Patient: sex F, age 54
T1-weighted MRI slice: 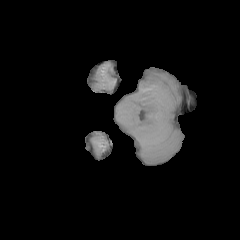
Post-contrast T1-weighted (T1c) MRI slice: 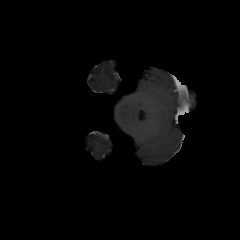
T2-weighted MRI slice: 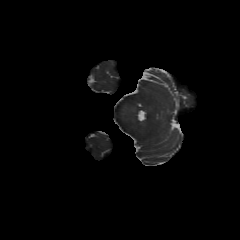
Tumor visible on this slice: no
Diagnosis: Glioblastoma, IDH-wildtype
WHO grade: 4